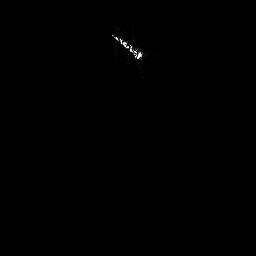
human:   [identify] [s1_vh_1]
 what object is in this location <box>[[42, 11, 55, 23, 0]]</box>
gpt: <ref>1 medium ship at the top</ref>